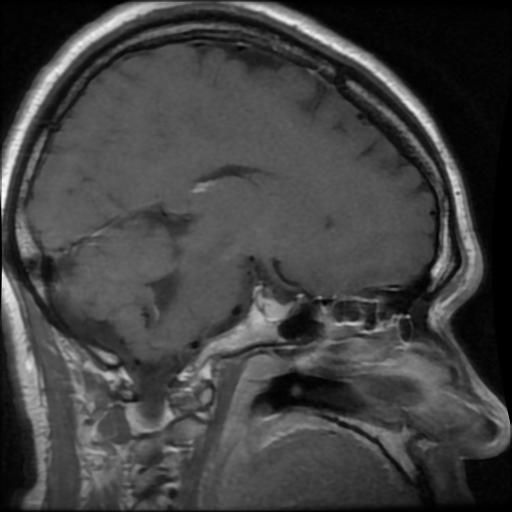
Label: pituitary